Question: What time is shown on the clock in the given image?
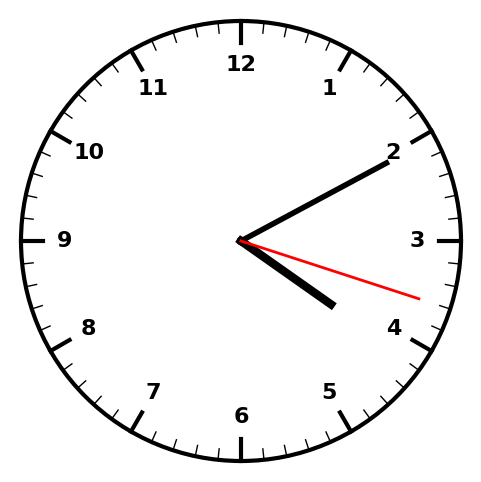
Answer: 04:10:18